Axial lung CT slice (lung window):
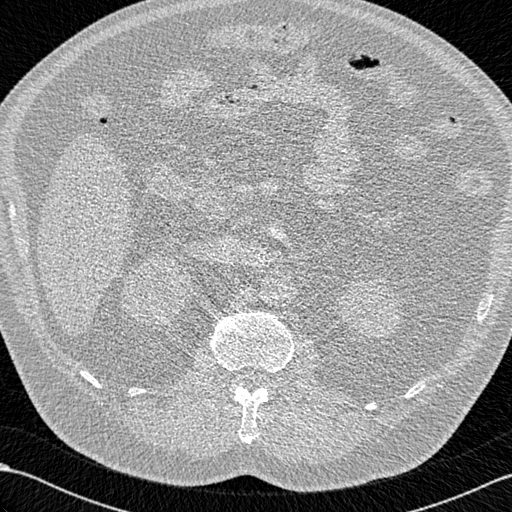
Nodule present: no